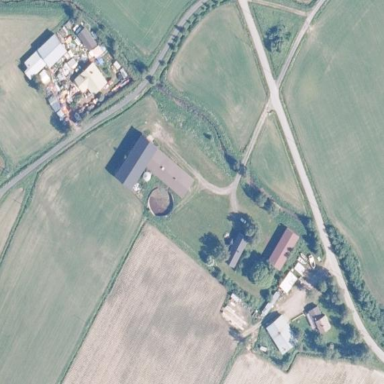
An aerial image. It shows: Farmyard area.